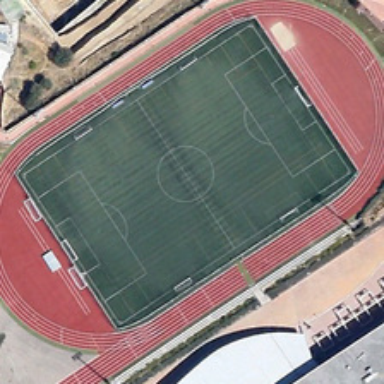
A playground with a football field in it is near several green trees .